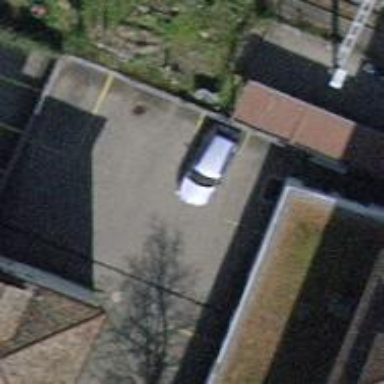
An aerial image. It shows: Parking aisle designated as service road.